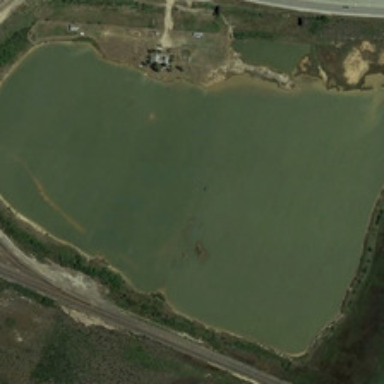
The pond is surrounded by roads .